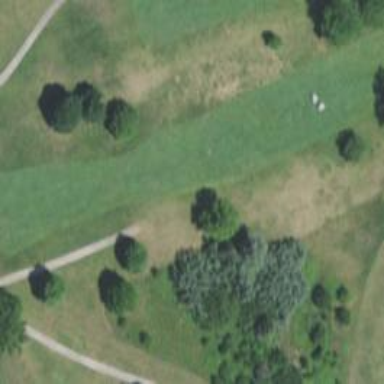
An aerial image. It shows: Golf hole.